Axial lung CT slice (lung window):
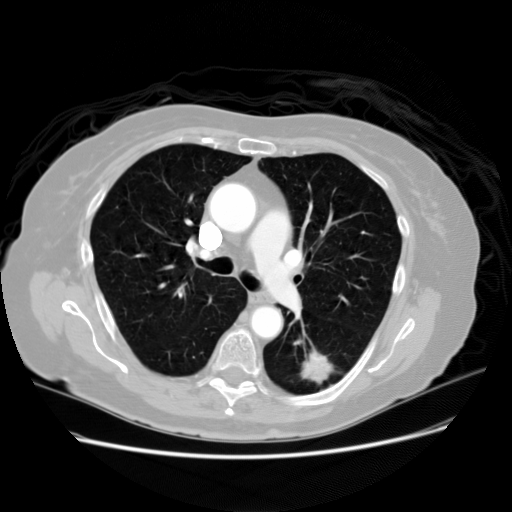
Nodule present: yes
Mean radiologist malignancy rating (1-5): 4.75